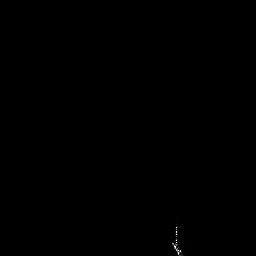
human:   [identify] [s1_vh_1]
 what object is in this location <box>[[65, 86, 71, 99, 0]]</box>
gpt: <ref>1 medium ship at the bottom</ref>